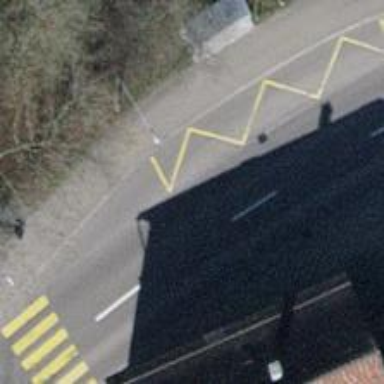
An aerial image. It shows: Public transport stop position.